Brain MRI, t2w sequence, axial 2D slice.
Patient: age 23, sex F, weight 90 kg, height 1.9 m
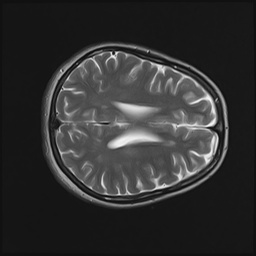